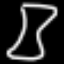
Label: hourglass